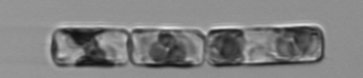
Label: Guinardia_delicatula